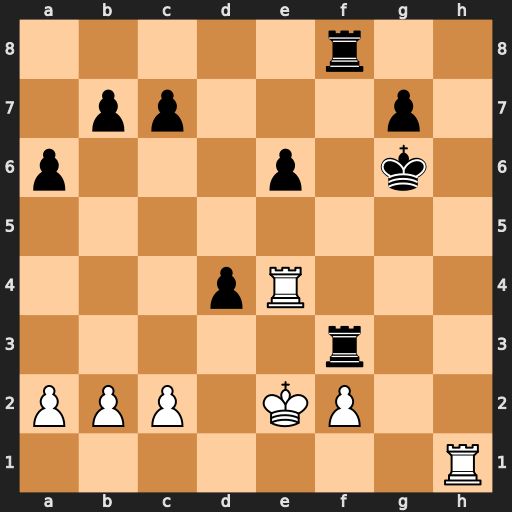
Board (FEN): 5r2/1pp3p1/p3p1k1/8/3pR3/5r2/PPP1KP2/7R
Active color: w
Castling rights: -
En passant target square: -
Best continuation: Rg4+ Kf7 Kxf3